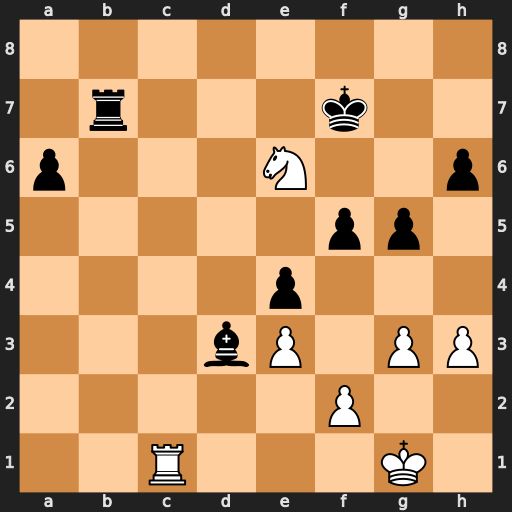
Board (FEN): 8/1r3k2/p3N2p/5pp1/4p3/3bP1PP/5P2/2R3K1
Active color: w
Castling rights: -
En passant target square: -
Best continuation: Nd8+ Ke7 Nxb7